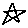
Label: star